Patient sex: F
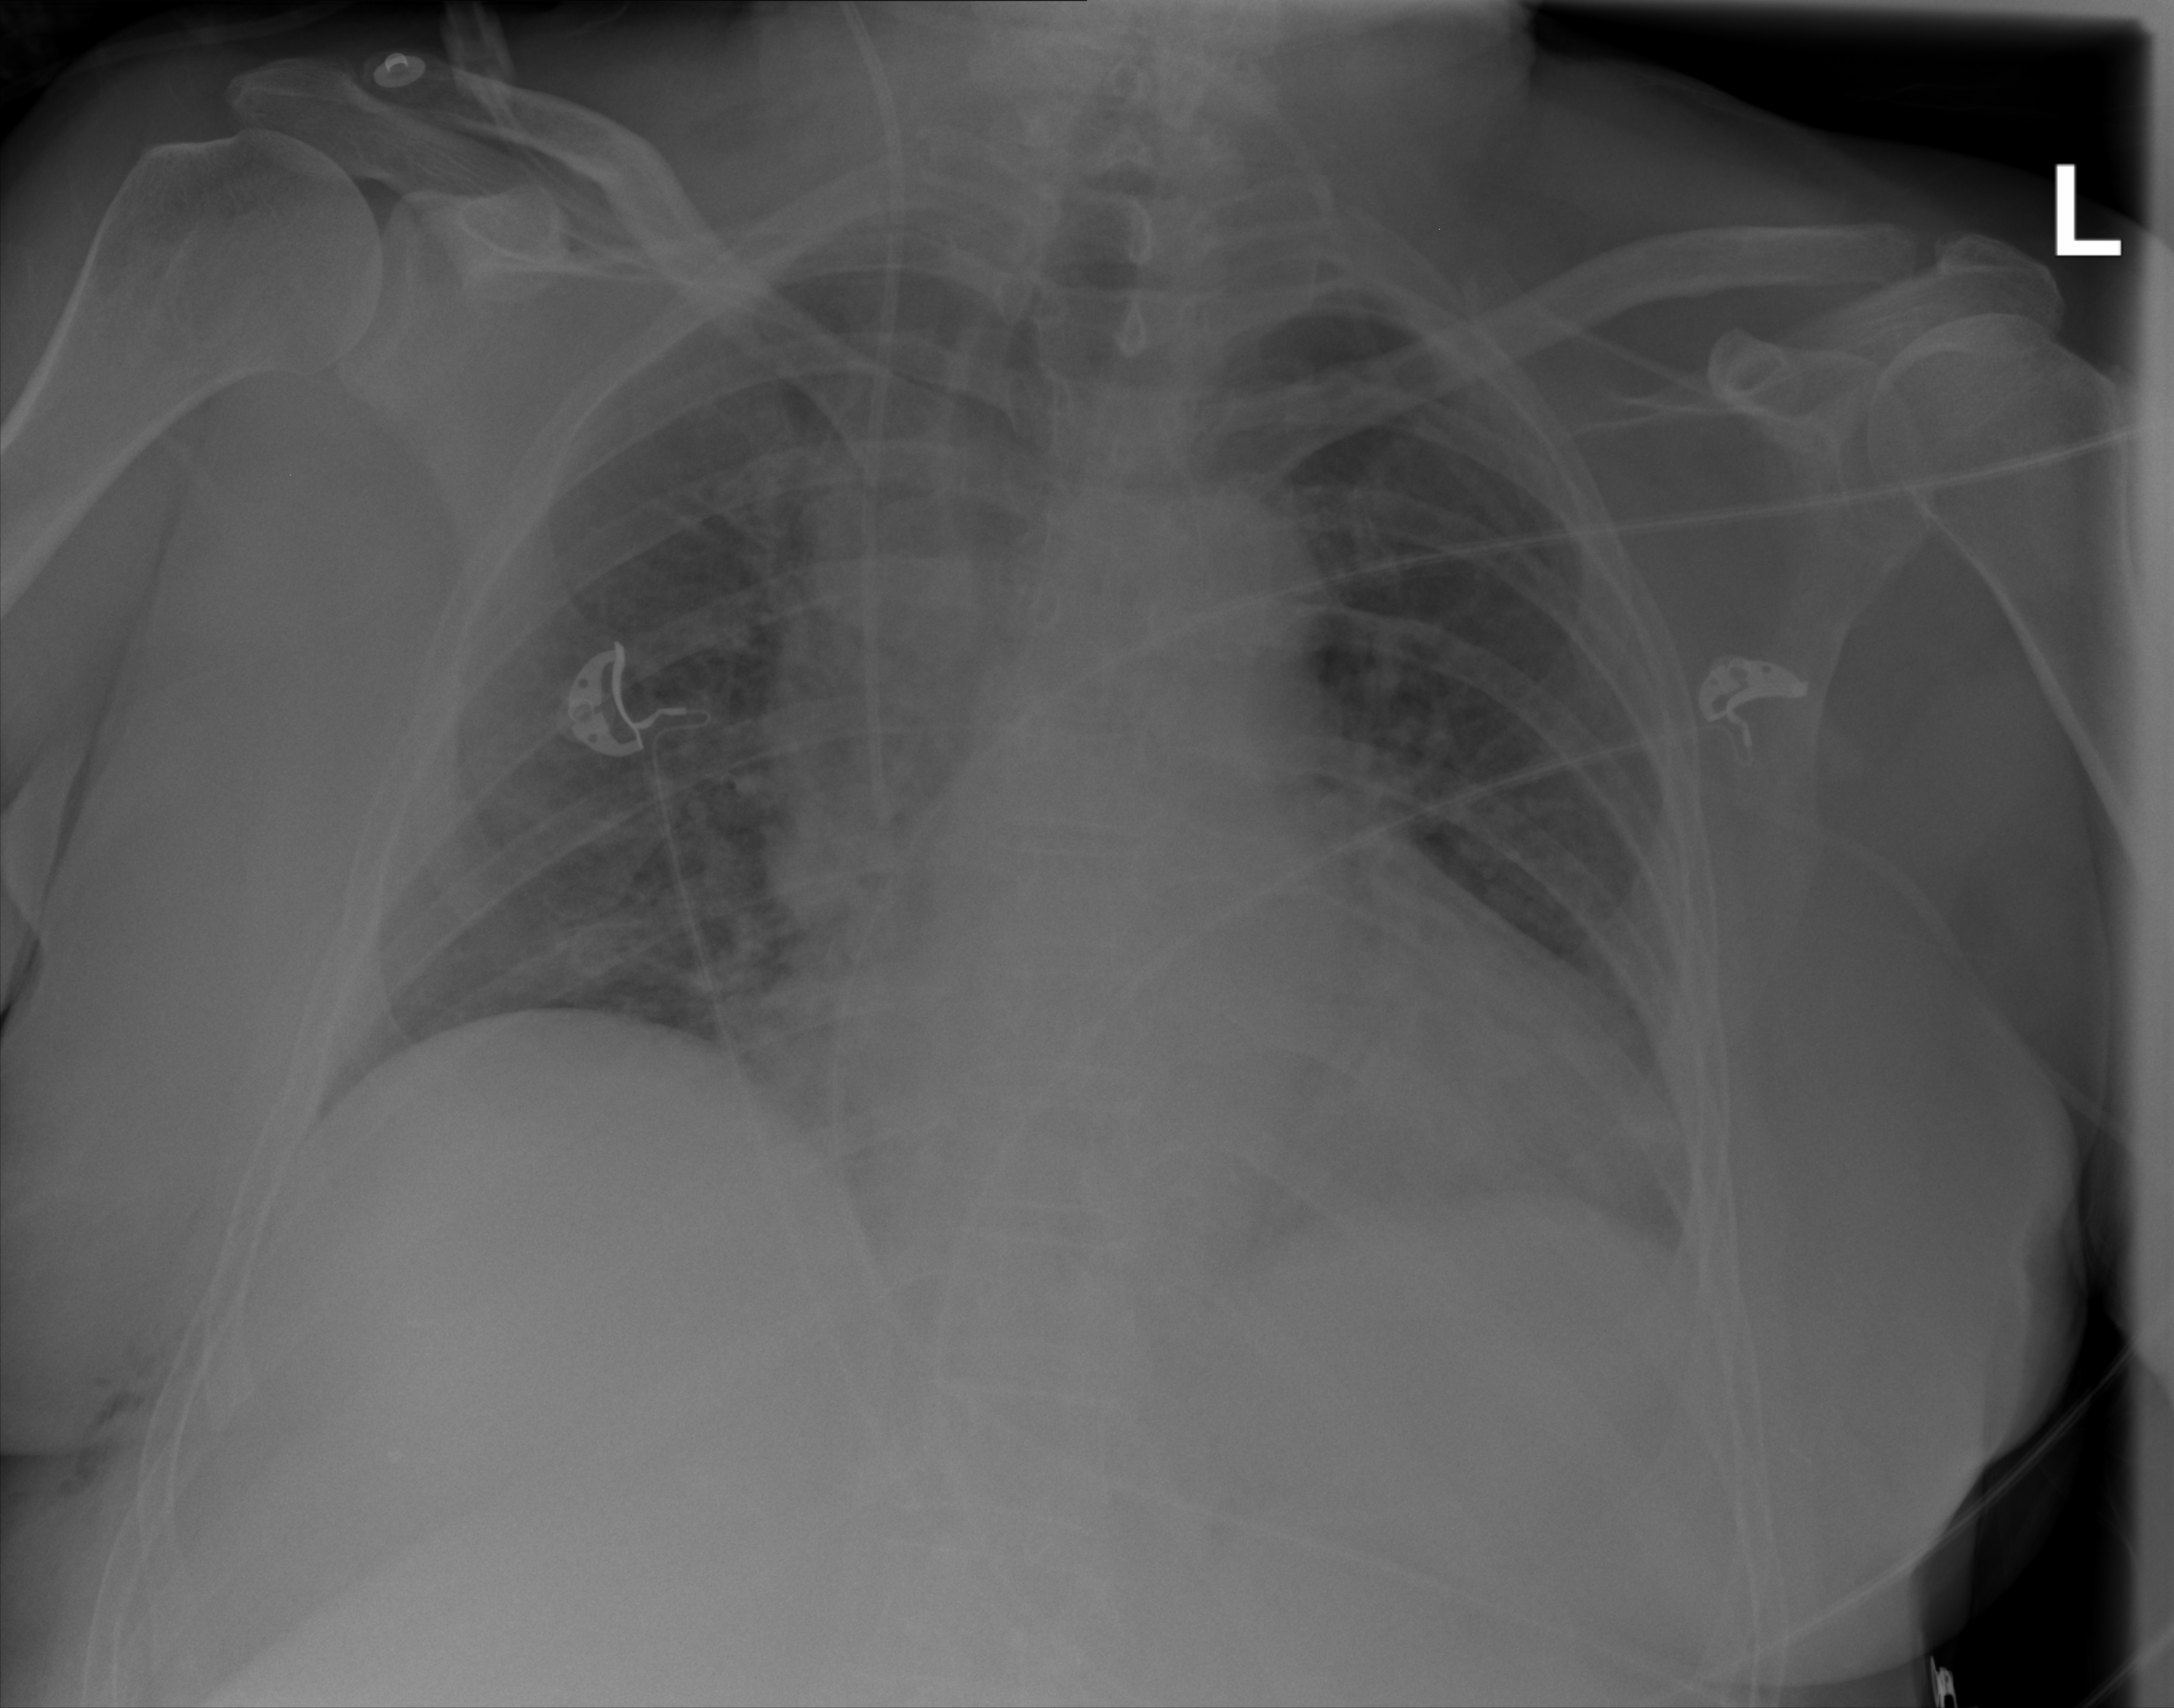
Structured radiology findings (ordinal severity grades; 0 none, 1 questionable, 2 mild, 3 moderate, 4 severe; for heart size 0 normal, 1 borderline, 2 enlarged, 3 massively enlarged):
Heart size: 2
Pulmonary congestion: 2
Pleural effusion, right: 0
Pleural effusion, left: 0
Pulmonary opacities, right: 2
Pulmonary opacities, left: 2
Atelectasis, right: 0
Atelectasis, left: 2